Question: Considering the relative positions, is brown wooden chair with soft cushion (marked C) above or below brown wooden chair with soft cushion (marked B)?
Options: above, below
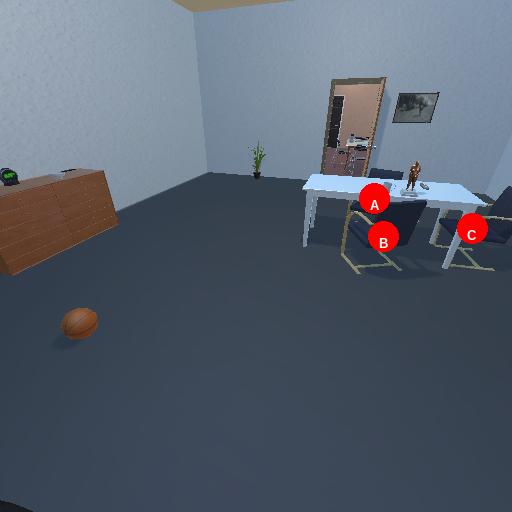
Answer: above